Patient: sex F, age 43
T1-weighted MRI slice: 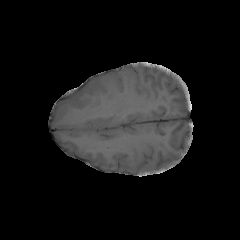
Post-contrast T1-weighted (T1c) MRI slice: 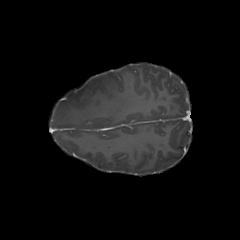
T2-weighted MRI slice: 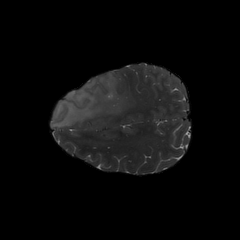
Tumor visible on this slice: yes
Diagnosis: Astrocytoma, IDH-mutant
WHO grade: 3